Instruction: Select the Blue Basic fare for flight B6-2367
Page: flights
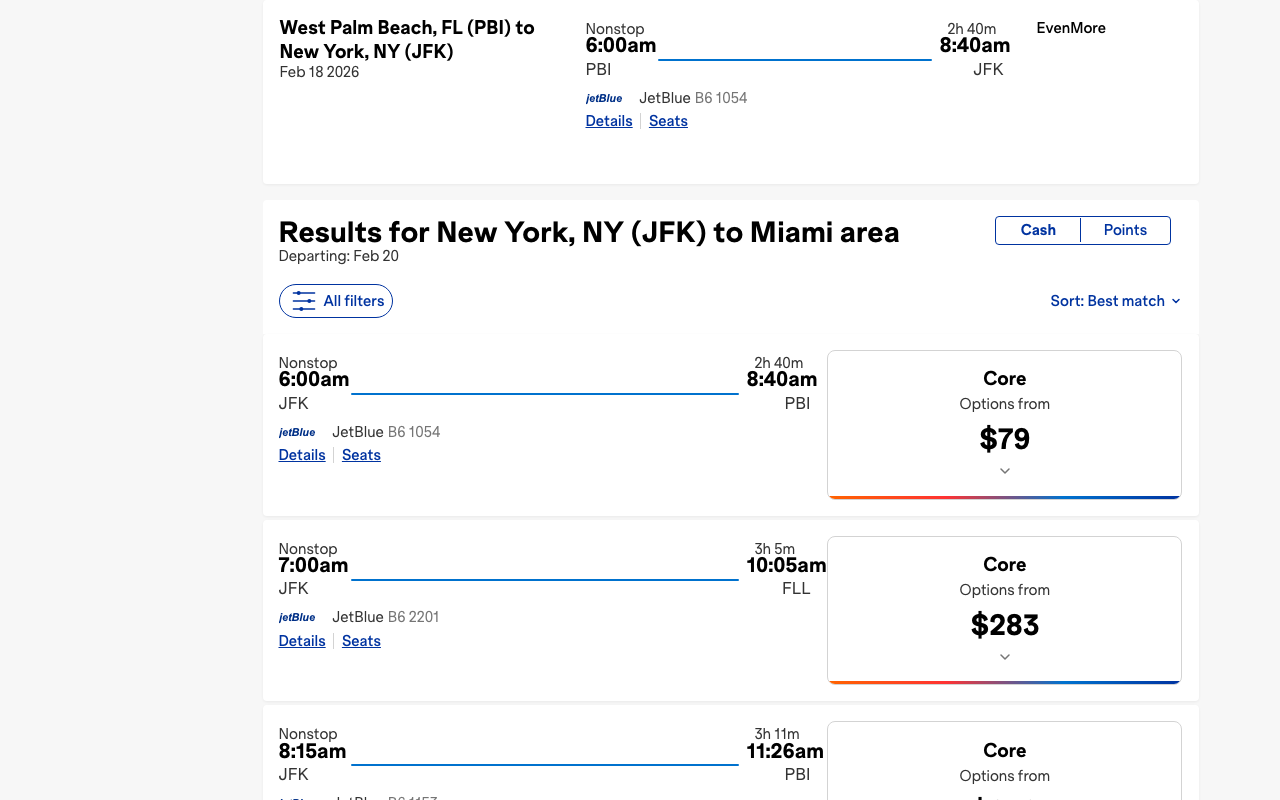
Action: click